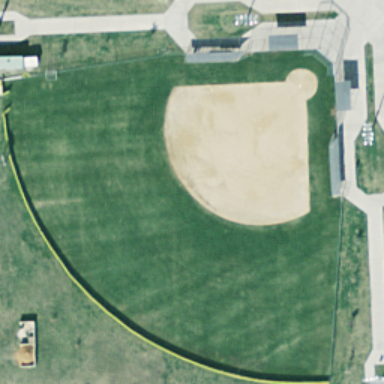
This is a baseball diamond .